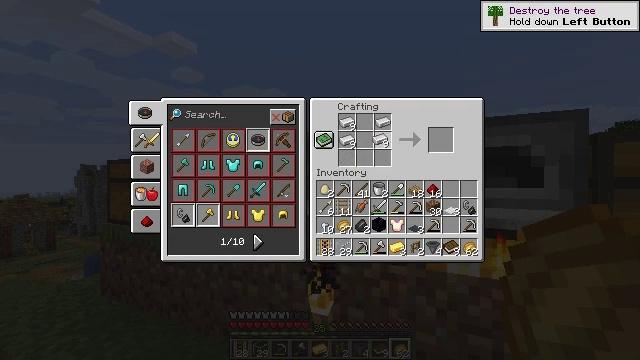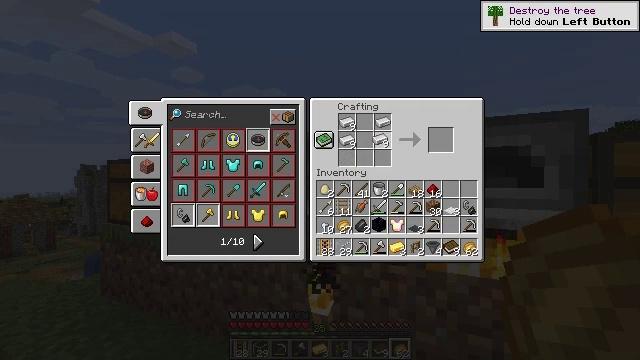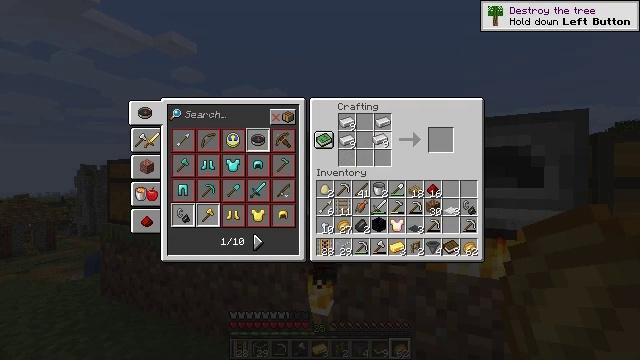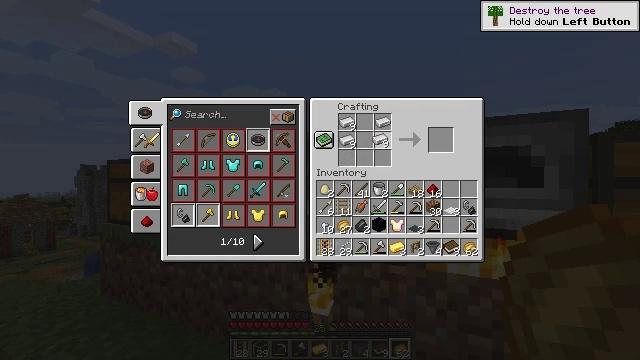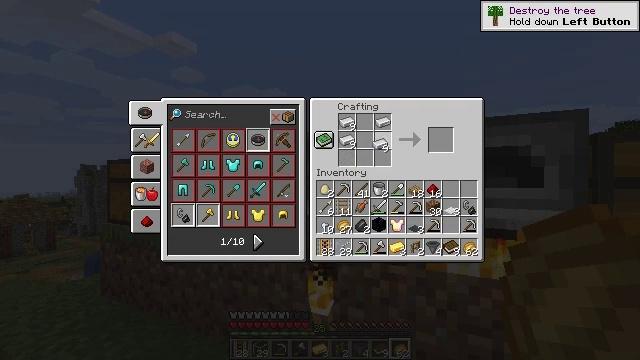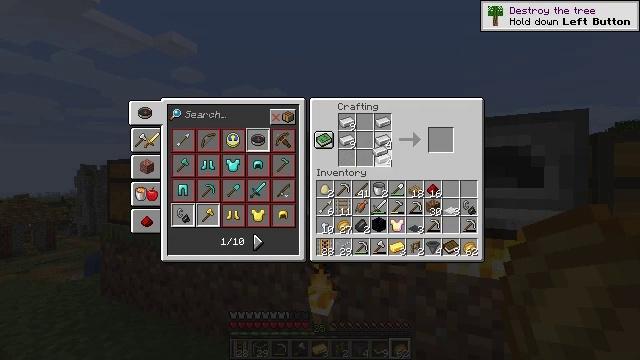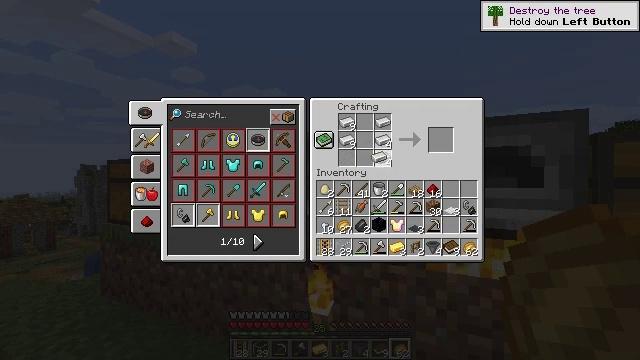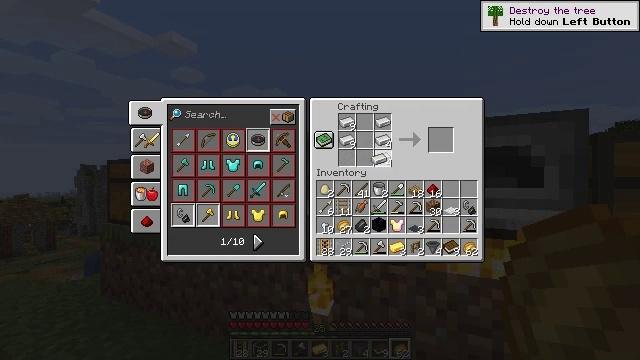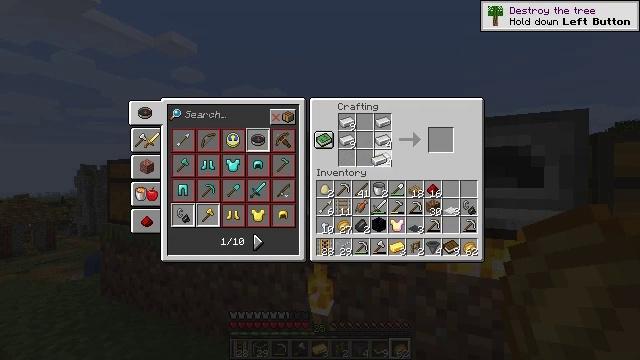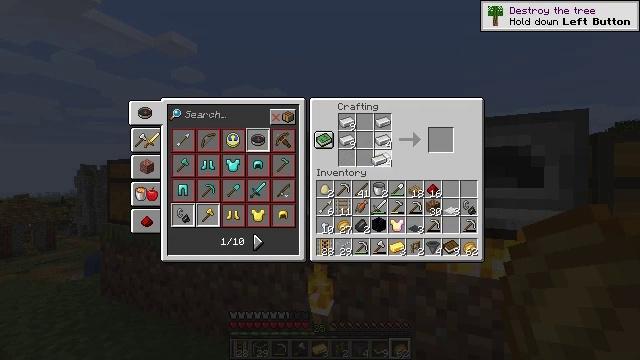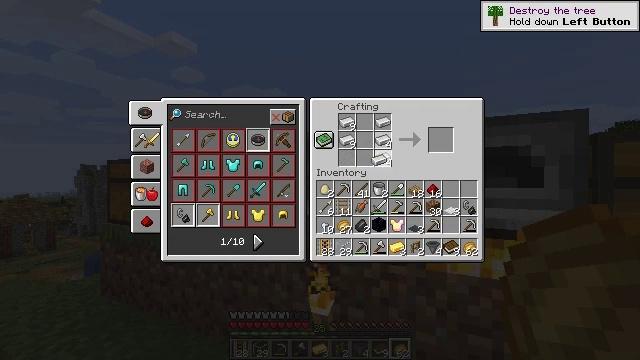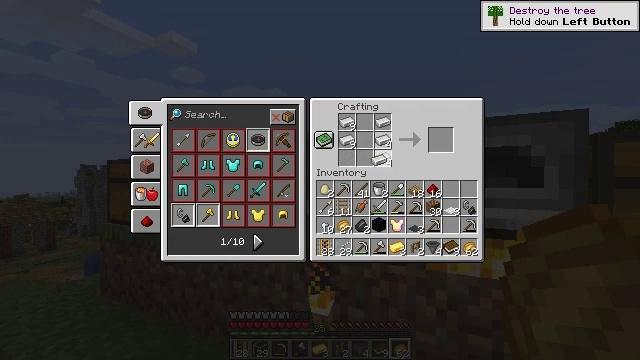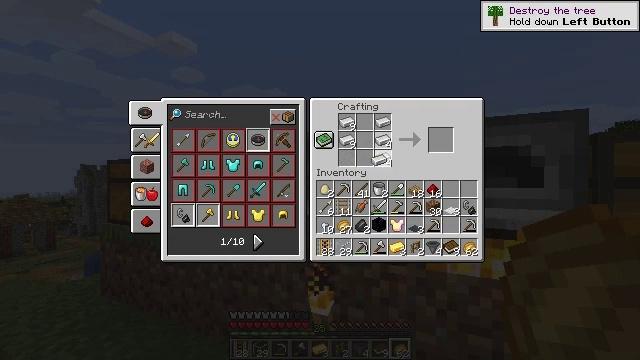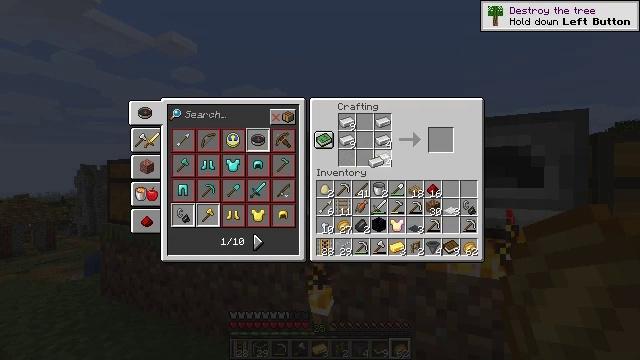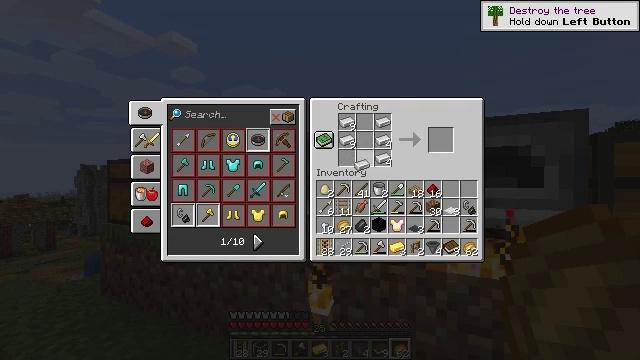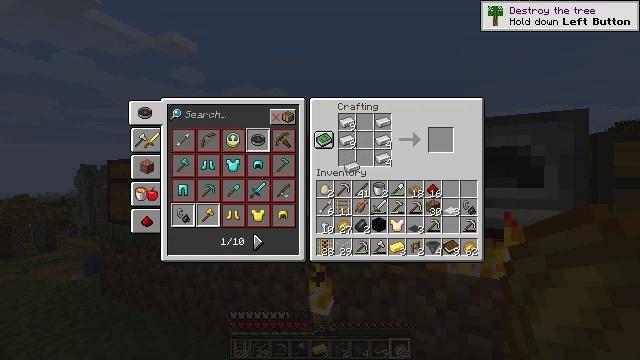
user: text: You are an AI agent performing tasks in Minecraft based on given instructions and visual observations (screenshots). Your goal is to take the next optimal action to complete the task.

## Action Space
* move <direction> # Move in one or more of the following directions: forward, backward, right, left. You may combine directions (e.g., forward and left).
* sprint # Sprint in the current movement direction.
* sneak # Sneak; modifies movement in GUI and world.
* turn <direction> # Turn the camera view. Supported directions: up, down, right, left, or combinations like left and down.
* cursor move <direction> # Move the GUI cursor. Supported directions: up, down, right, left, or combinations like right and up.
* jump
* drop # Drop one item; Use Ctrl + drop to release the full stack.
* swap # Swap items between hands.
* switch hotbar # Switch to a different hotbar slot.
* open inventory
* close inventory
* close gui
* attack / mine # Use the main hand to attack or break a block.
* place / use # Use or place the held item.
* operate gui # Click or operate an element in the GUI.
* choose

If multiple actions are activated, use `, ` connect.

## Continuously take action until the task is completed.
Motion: motion action
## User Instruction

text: Craft a set of rails using iron ingots and a stick.
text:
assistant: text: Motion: sneak
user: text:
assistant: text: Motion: sneak, operate gui
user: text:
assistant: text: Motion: sneak, operate gui
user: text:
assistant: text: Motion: sneak, operate gui
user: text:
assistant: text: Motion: sneak, operate gui
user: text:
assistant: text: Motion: sneak, operate gui
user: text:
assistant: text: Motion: sneak, operate gui
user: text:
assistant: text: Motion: sneak, operate gui
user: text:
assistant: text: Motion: sneak, operate gui
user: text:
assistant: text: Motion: sneak, operate gui
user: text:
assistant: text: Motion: sneak, operate gui
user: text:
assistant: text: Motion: sneak, operate gui
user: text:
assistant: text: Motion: sneak
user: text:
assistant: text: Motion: cursor move left
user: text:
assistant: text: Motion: cursor move left
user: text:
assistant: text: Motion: no_op
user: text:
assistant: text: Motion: no_op
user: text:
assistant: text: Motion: no_op
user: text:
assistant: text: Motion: no_op
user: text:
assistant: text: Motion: no_op
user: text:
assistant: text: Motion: no_op
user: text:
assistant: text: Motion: no_op
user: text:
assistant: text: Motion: operate gui
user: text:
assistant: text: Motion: operate gui
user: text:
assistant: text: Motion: operate gui
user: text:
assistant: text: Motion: no_op
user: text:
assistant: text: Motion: no_op
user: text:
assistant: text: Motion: no_op
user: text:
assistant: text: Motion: no_op
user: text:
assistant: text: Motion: no_op